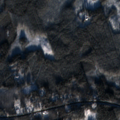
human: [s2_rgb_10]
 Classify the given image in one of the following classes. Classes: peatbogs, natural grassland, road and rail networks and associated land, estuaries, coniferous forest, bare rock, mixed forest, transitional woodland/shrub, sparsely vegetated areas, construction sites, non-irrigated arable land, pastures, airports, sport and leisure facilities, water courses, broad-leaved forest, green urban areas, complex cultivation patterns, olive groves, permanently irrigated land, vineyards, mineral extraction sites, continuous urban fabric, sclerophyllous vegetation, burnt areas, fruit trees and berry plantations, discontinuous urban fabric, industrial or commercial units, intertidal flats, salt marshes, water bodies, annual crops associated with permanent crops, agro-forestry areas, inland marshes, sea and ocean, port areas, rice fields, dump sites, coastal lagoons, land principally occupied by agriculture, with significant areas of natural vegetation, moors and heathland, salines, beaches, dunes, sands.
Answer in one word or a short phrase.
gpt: coniferous forest, mixed forest, transitional woodland/shrub